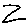
Label: zigzag